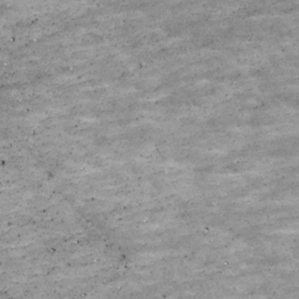
Label: non_frost